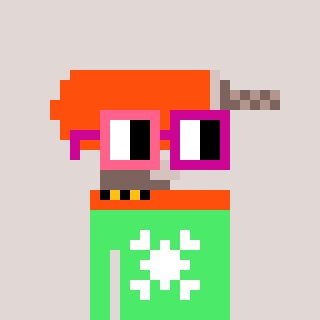
a pixel art character with square pink and red glasses, a drill-shaped head and a teal-colored body on a warm background